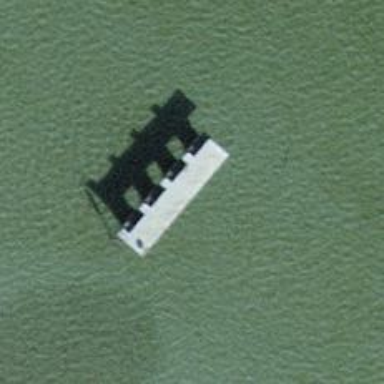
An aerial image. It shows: Man-made pier.